Question: I'm currently clipping some UIViews within a parent view like in the illustration below:

The problem is that the clipped portions (the invisible portions) of the subviews are still receiving touch events that, intuitively, should be going to the other views visible there.
Is there something else I should be doing to achieve this behavior, or is this not actually an easy thing to do?
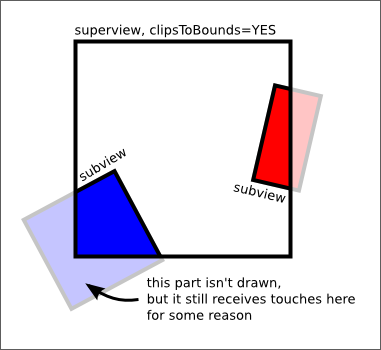
Answer: This was happening because the parent view in this case had a custom implementation of
'- (UIView *)hitTest:(CGPoint)point withEvent:(UIEvent *)event',
and it wasn't performing this bounds test (which I now assume is part of the default implementation).
Adding:
'''
if ([self pointInside:point withEvent:event]) {
....
}
'''
around the code in that implementation solved the problem.